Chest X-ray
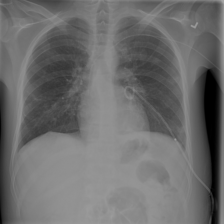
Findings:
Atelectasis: negative
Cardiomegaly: negative
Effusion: positive
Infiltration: positive
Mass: negative
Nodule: negative
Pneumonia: negative
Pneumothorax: negative
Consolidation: negative
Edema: negative
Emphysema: negative
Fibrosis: negative
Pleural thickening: negative
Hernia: negative